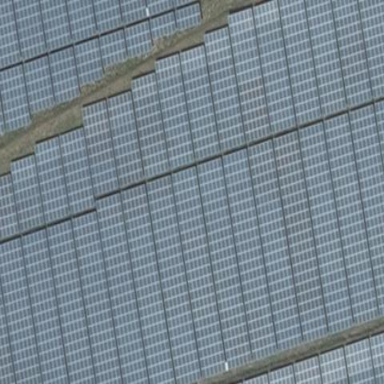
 consisting of solar photovoltaic panels."